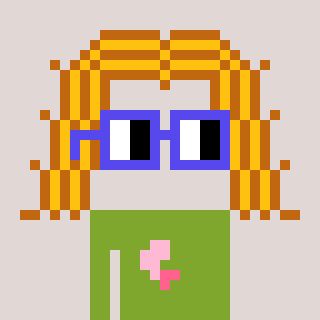
a pixel art character with square blue glasses, a hair-shaped head and a slimegreen-colored body on a warm background